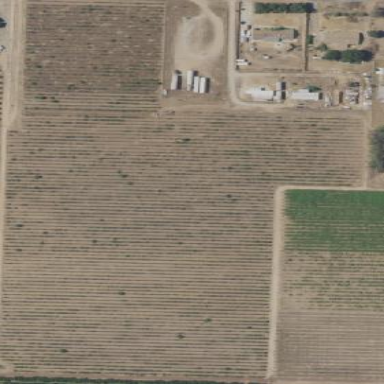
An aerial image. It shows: Vineyard where grapes are grown.